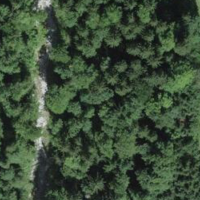
EUNIS habitat code: 43
Species observed at this site:
Astrantia major
Rubus saxatilis